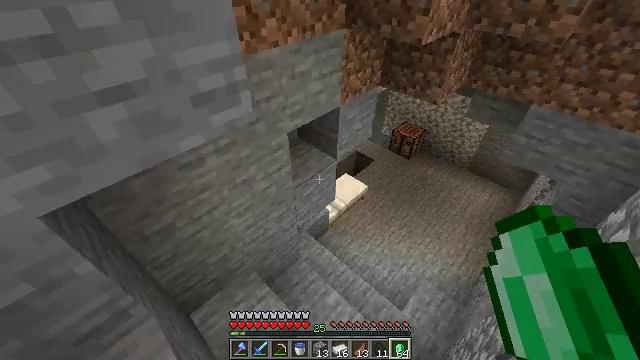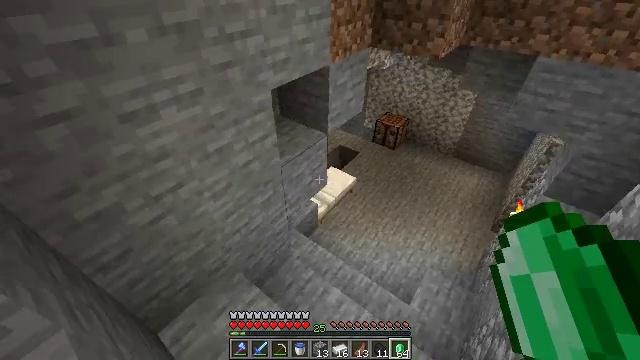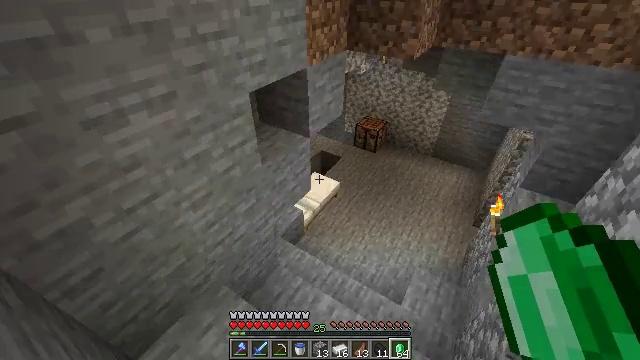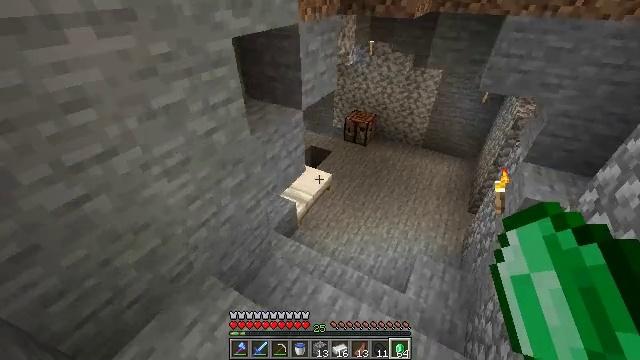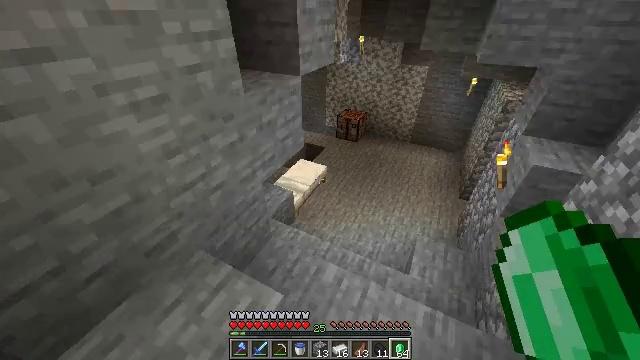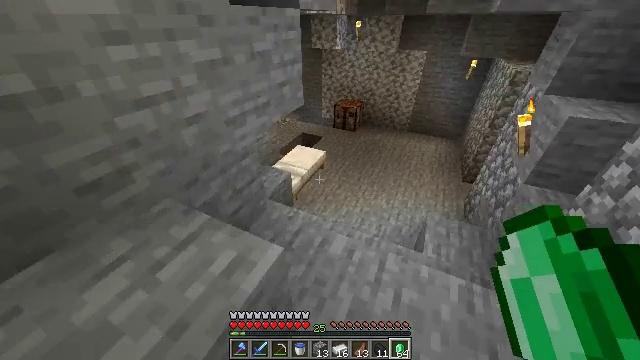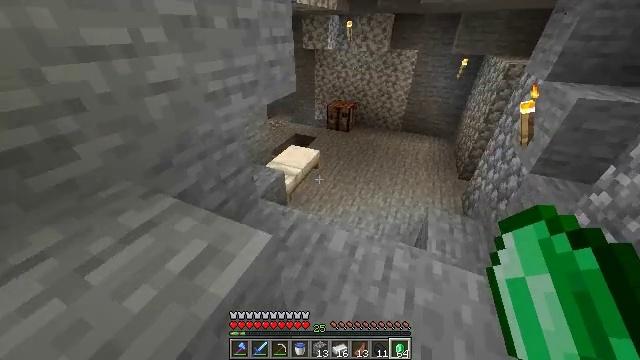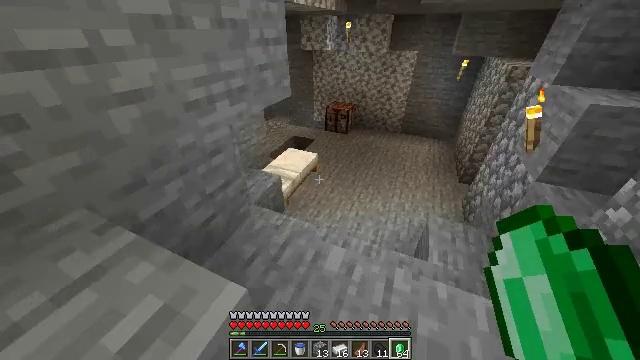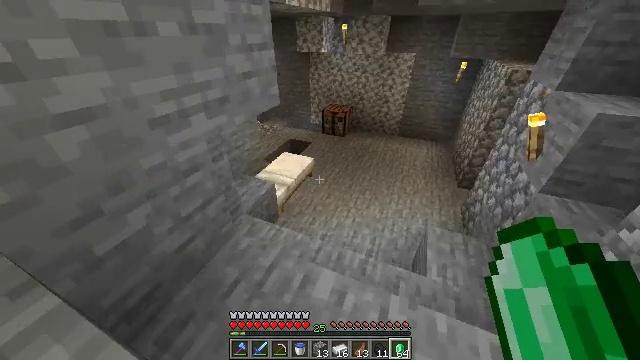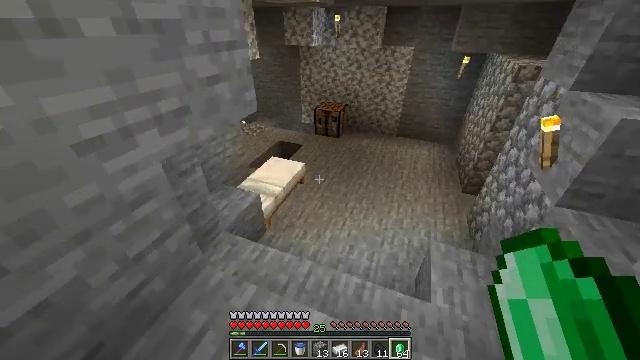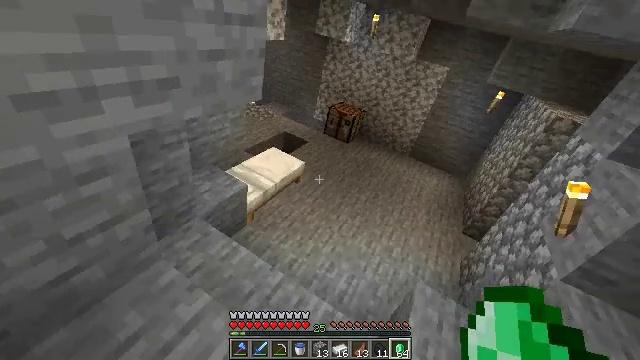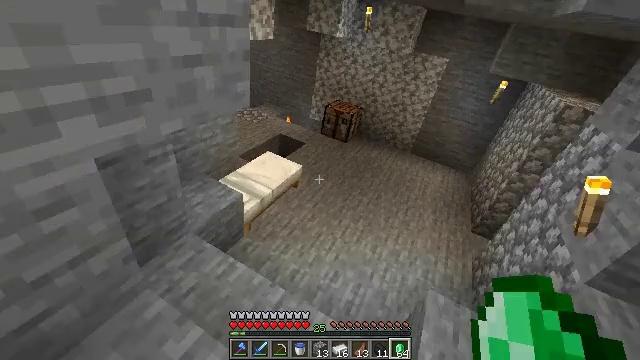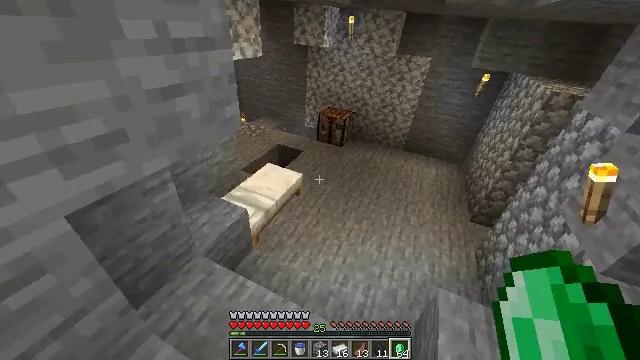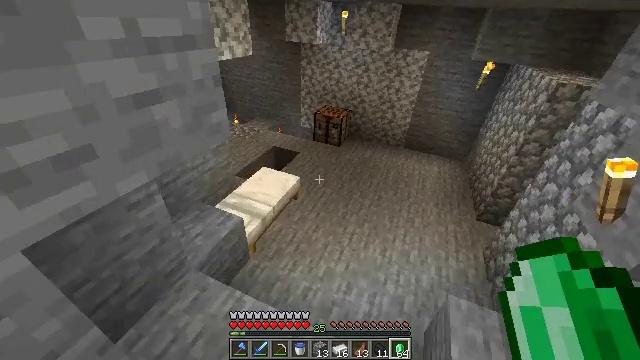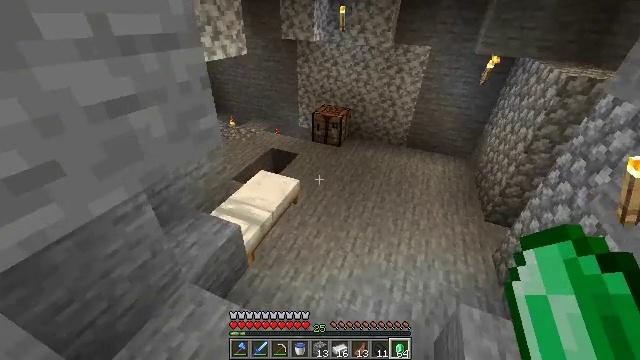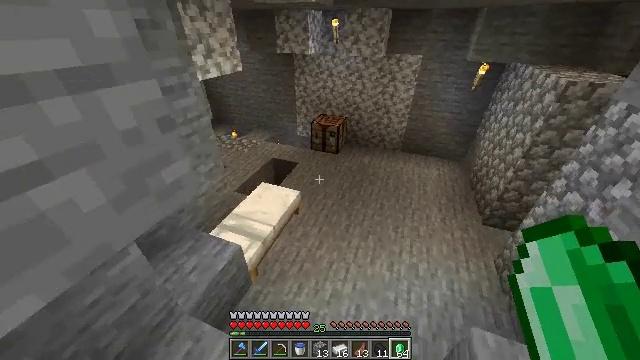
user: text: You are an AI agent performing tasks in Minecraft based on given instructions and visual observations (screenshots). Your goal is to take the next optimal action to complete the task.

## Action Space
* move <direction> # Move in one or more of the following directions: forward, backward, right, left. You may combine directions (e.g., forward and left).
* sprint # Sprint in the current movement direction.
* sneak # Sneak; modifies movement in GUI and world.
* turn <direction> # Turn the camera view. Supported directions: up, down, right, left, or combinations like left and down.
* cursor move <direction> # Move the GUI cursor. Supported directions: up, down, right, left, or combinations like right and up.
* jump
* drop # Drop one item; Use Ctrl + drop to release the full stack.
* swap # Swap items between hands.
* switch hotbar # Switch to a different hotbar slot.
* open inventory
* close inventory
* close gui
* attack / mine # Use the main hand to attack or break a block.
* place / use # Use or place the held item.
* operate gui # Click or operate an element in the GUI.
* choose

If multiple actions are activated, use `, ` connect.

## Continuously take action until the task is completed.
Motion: motion action
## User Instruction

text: Use diamonds to craft diamond leggings.
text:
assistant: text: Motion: move forward and move left, turn right and up
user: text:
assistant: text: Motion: move forward, sprint, turn right and up
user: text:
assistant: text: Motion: move forward, sprint, turn right and up
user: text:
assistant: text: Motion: move forward, sprint, turn right and up
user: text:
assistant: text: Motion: move forward, sprint, turn right
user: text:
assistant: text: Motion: move forward, sprint, turn right and up
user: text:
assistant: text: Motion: move forward, sprint
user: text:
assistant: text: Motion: move forward, sprint
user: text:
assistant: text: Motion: move forward, sprint, turn right
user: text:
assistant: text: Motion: move forward, sprint
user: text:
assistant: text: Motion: move forward, sprint
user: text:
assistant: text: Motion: move forward, sprint
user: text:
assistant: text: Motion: move forward, sprint
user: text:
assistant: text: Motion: move forward, sprint
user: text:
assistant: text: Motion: move forward, sprint
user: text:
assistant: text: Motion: move forward, sprint
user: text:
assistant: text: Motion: move forward, sprint
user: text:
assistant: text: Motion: move forward, sprint
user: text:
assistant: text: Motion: move forward, sprint
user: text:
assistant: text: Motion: move forward, sprint
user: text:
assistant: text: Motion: move forward, sprint
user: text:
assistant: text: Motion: move forward, sprint
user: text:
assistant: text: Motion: move forward
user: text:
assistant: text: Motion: move forward
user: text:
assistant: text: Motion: move forward
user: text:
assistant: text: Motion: move forward
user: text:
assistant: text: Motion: no_op
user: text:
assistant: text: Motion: no_op
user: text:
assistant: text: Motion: no_op
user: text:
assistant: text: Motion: no_op